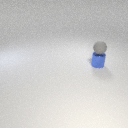
small gray rubber sphere above small blue metal cylinder